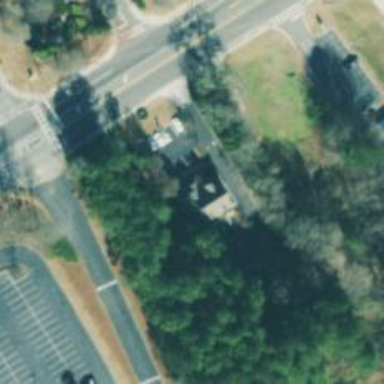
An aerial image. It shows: Healthcare clinic.